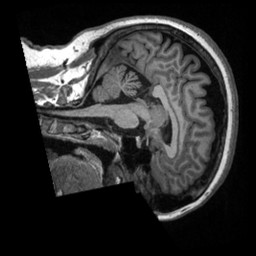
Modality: T1w
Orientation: sagittal
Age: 41
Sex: female
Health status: healthy
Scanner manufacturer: siemens
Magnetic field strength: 3 T
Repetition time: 2.3 s
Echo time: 0.00298 s